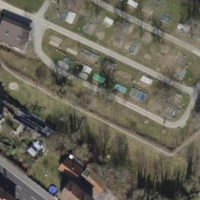
EUNIS habitat code: 54
Species observed at this site:
Passer domesticus